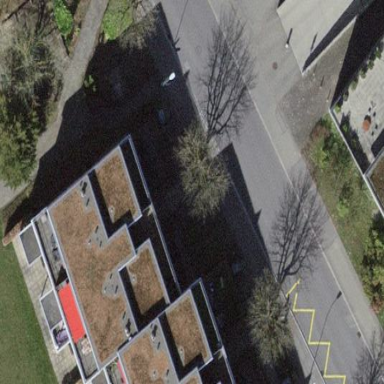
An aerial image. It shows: Residential building.